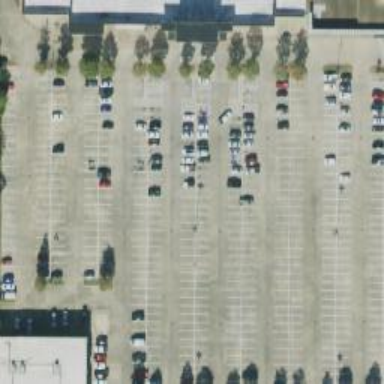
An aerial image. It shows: Parking space is available.